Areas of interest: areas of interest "Scenic Spot"
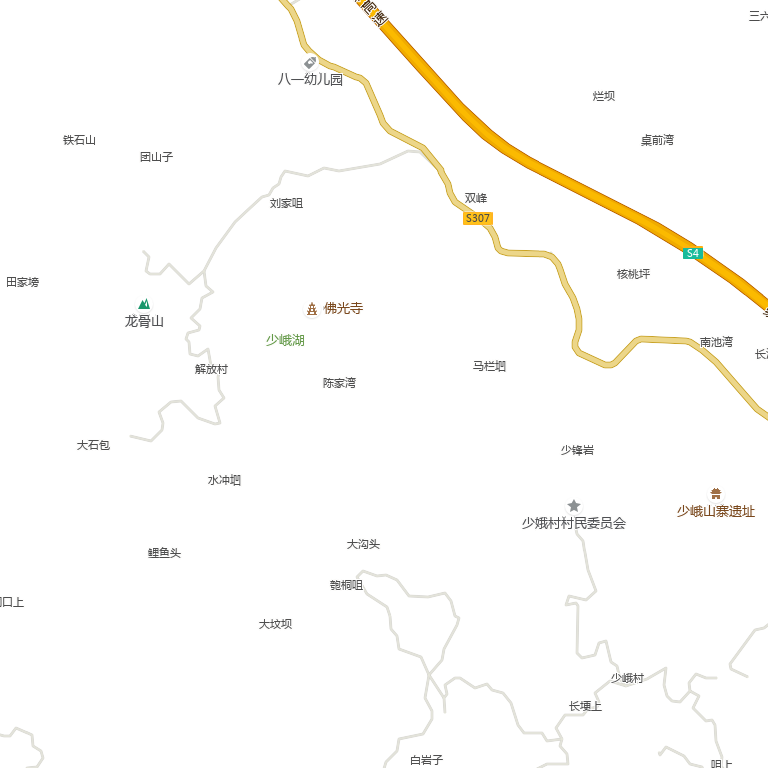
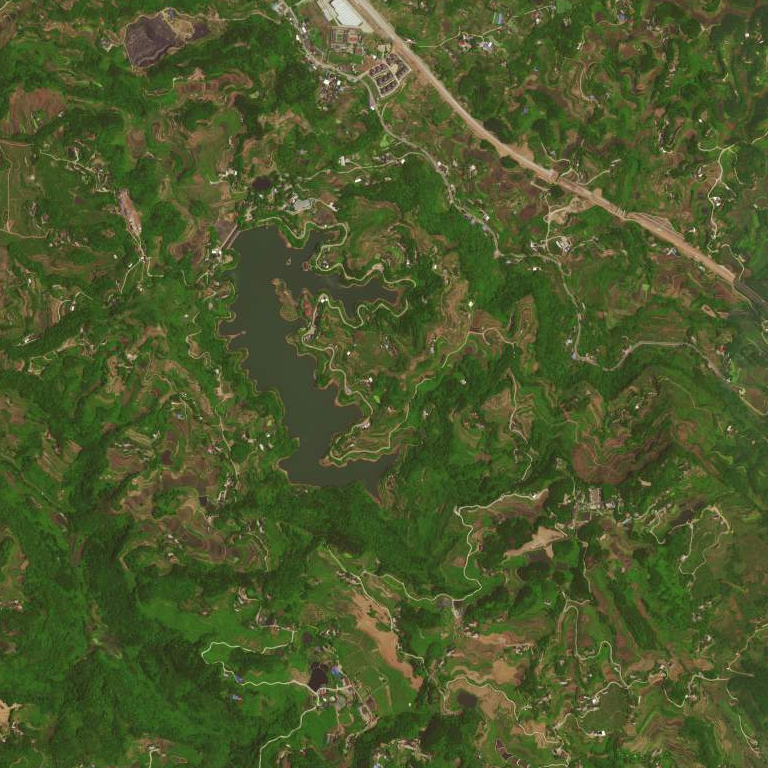